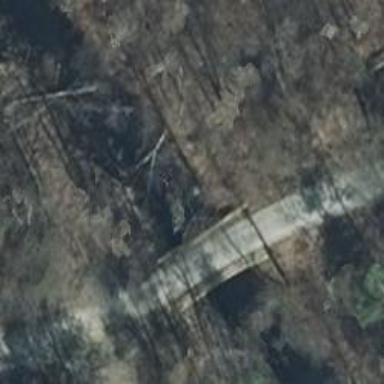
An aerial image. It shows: Bridge over grade2 track.